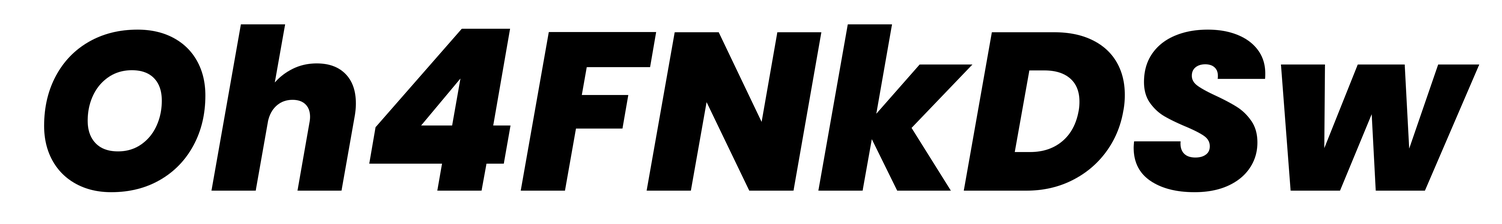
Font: Poppins-ExtraBoldItalic